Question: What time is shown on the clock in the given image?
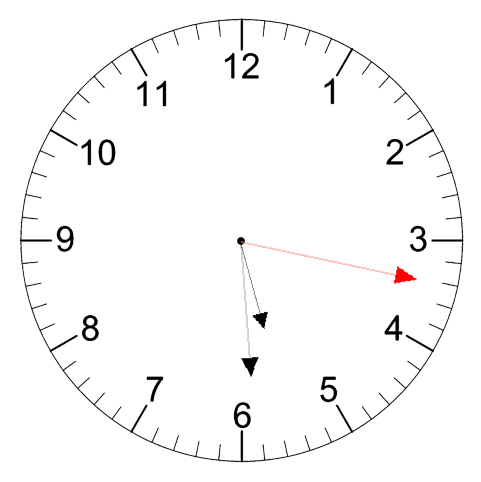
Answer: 05:29:17